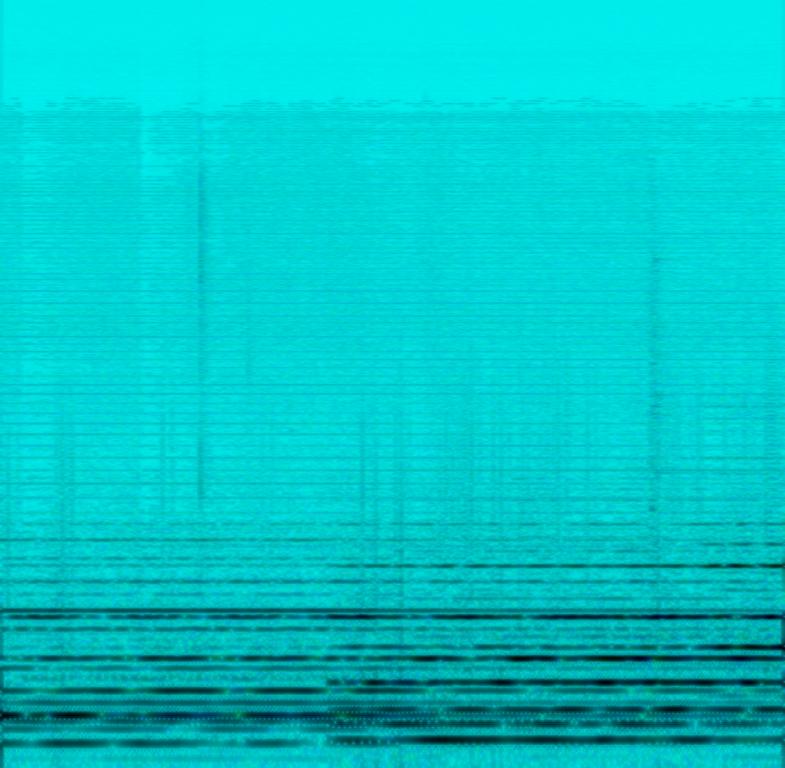
The song is an instrumental. The tempo is slow with an organ playing sustained chords. The audio quality is poor with a lot of hissing and strong gains that are distorted. The song is background music for a home video. The song is emotional and ominous.